Aerial crown-view tile of a tropical tree (Barro Colorado Island, Panama), acquired 20250818:
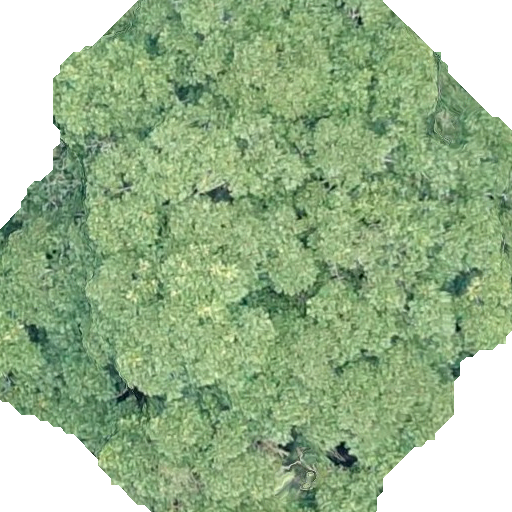
Species: Dipteryx oleifera
GBIF accepted scientific name: Dipteryx oleifera
Crown area: 336.409 m²